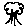
Label: tree